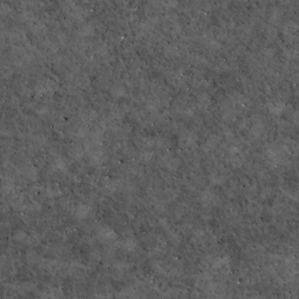
Label: non_frost